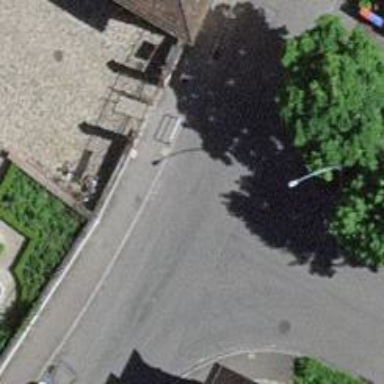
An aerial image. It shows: Paved residential road.